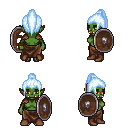
a pixel art fantasy rpg character, female body template, orc, green skin, leather shoulder armor, robe skirt, white cyan long topknot hairstyle, brown shoes, shield, four views (front, back, left, right), 2x2 character sprite sheet, small pixel art, hard edges, no anti-aliasing